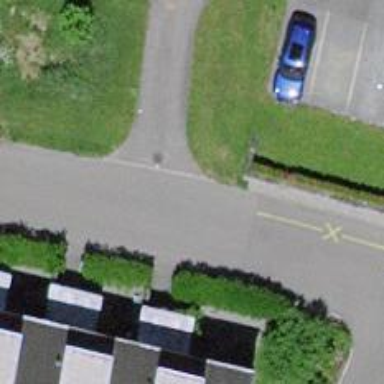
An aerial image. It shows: Living street.